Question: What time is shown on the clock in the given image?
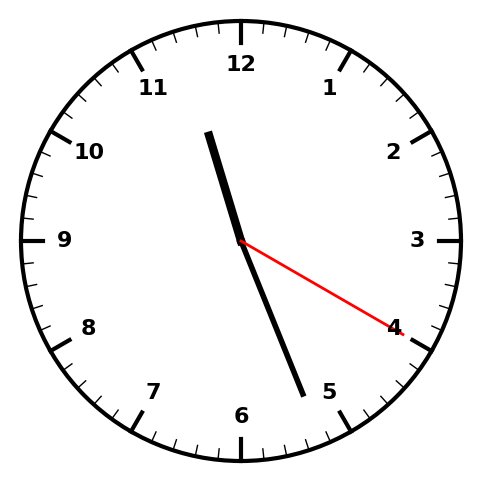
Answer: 11:26:20